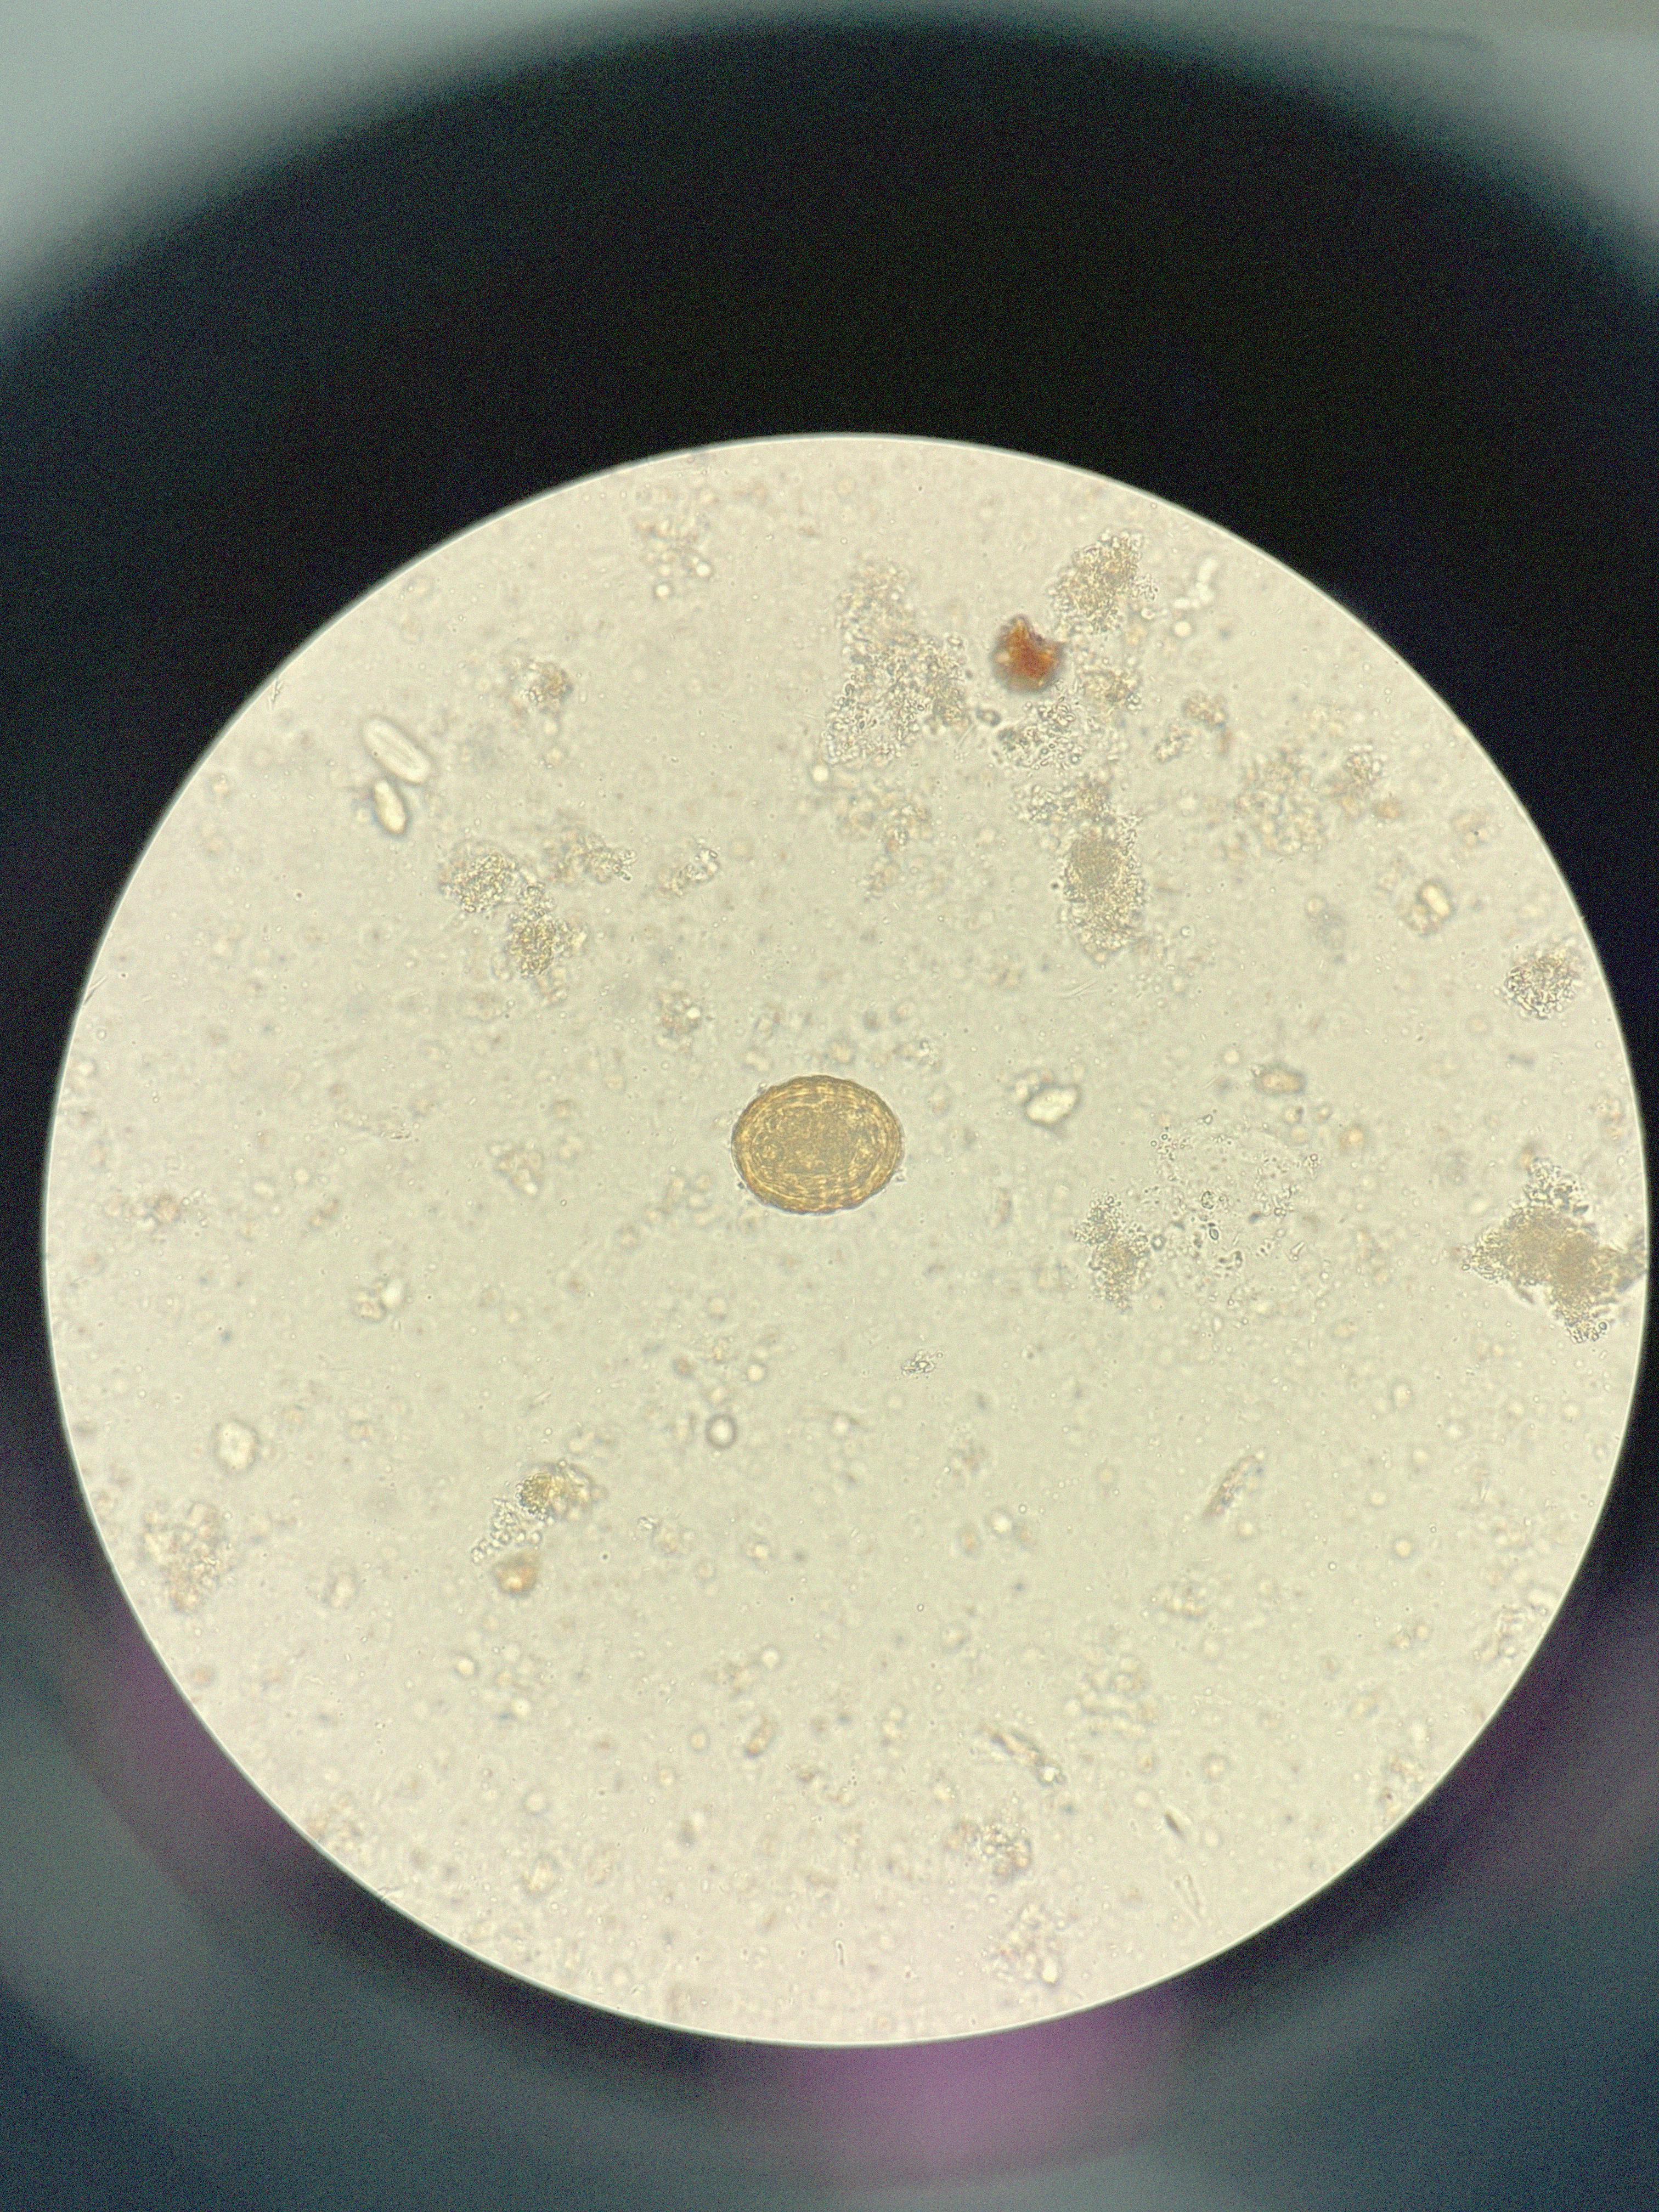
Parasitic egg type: Ascaris lumbricoides